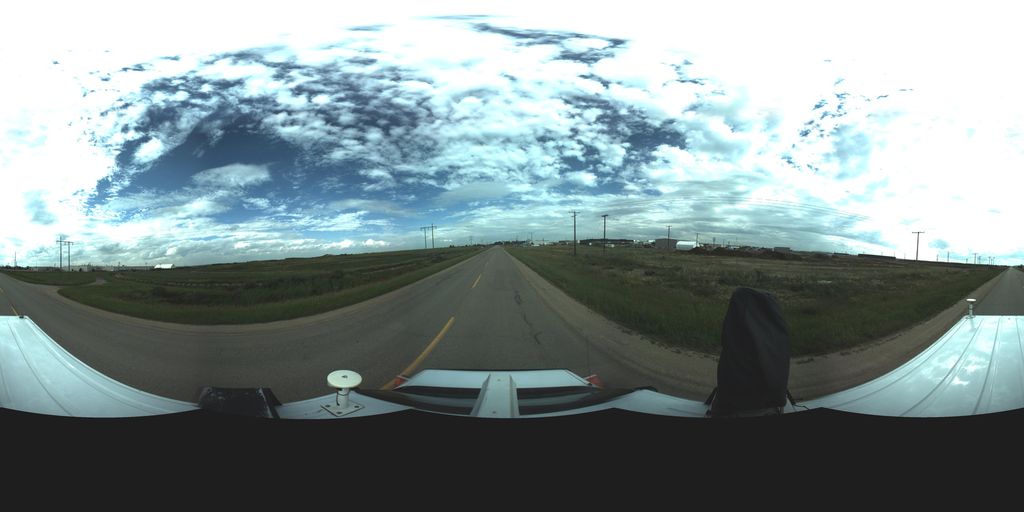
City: saskatoon